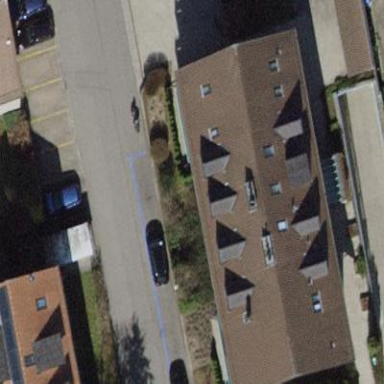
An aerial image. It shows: Building with apartments featuring tiled roof.